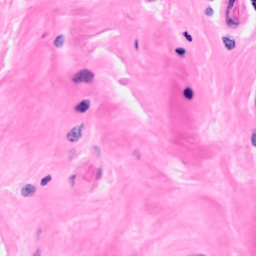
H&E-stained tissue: Breast